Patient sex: M
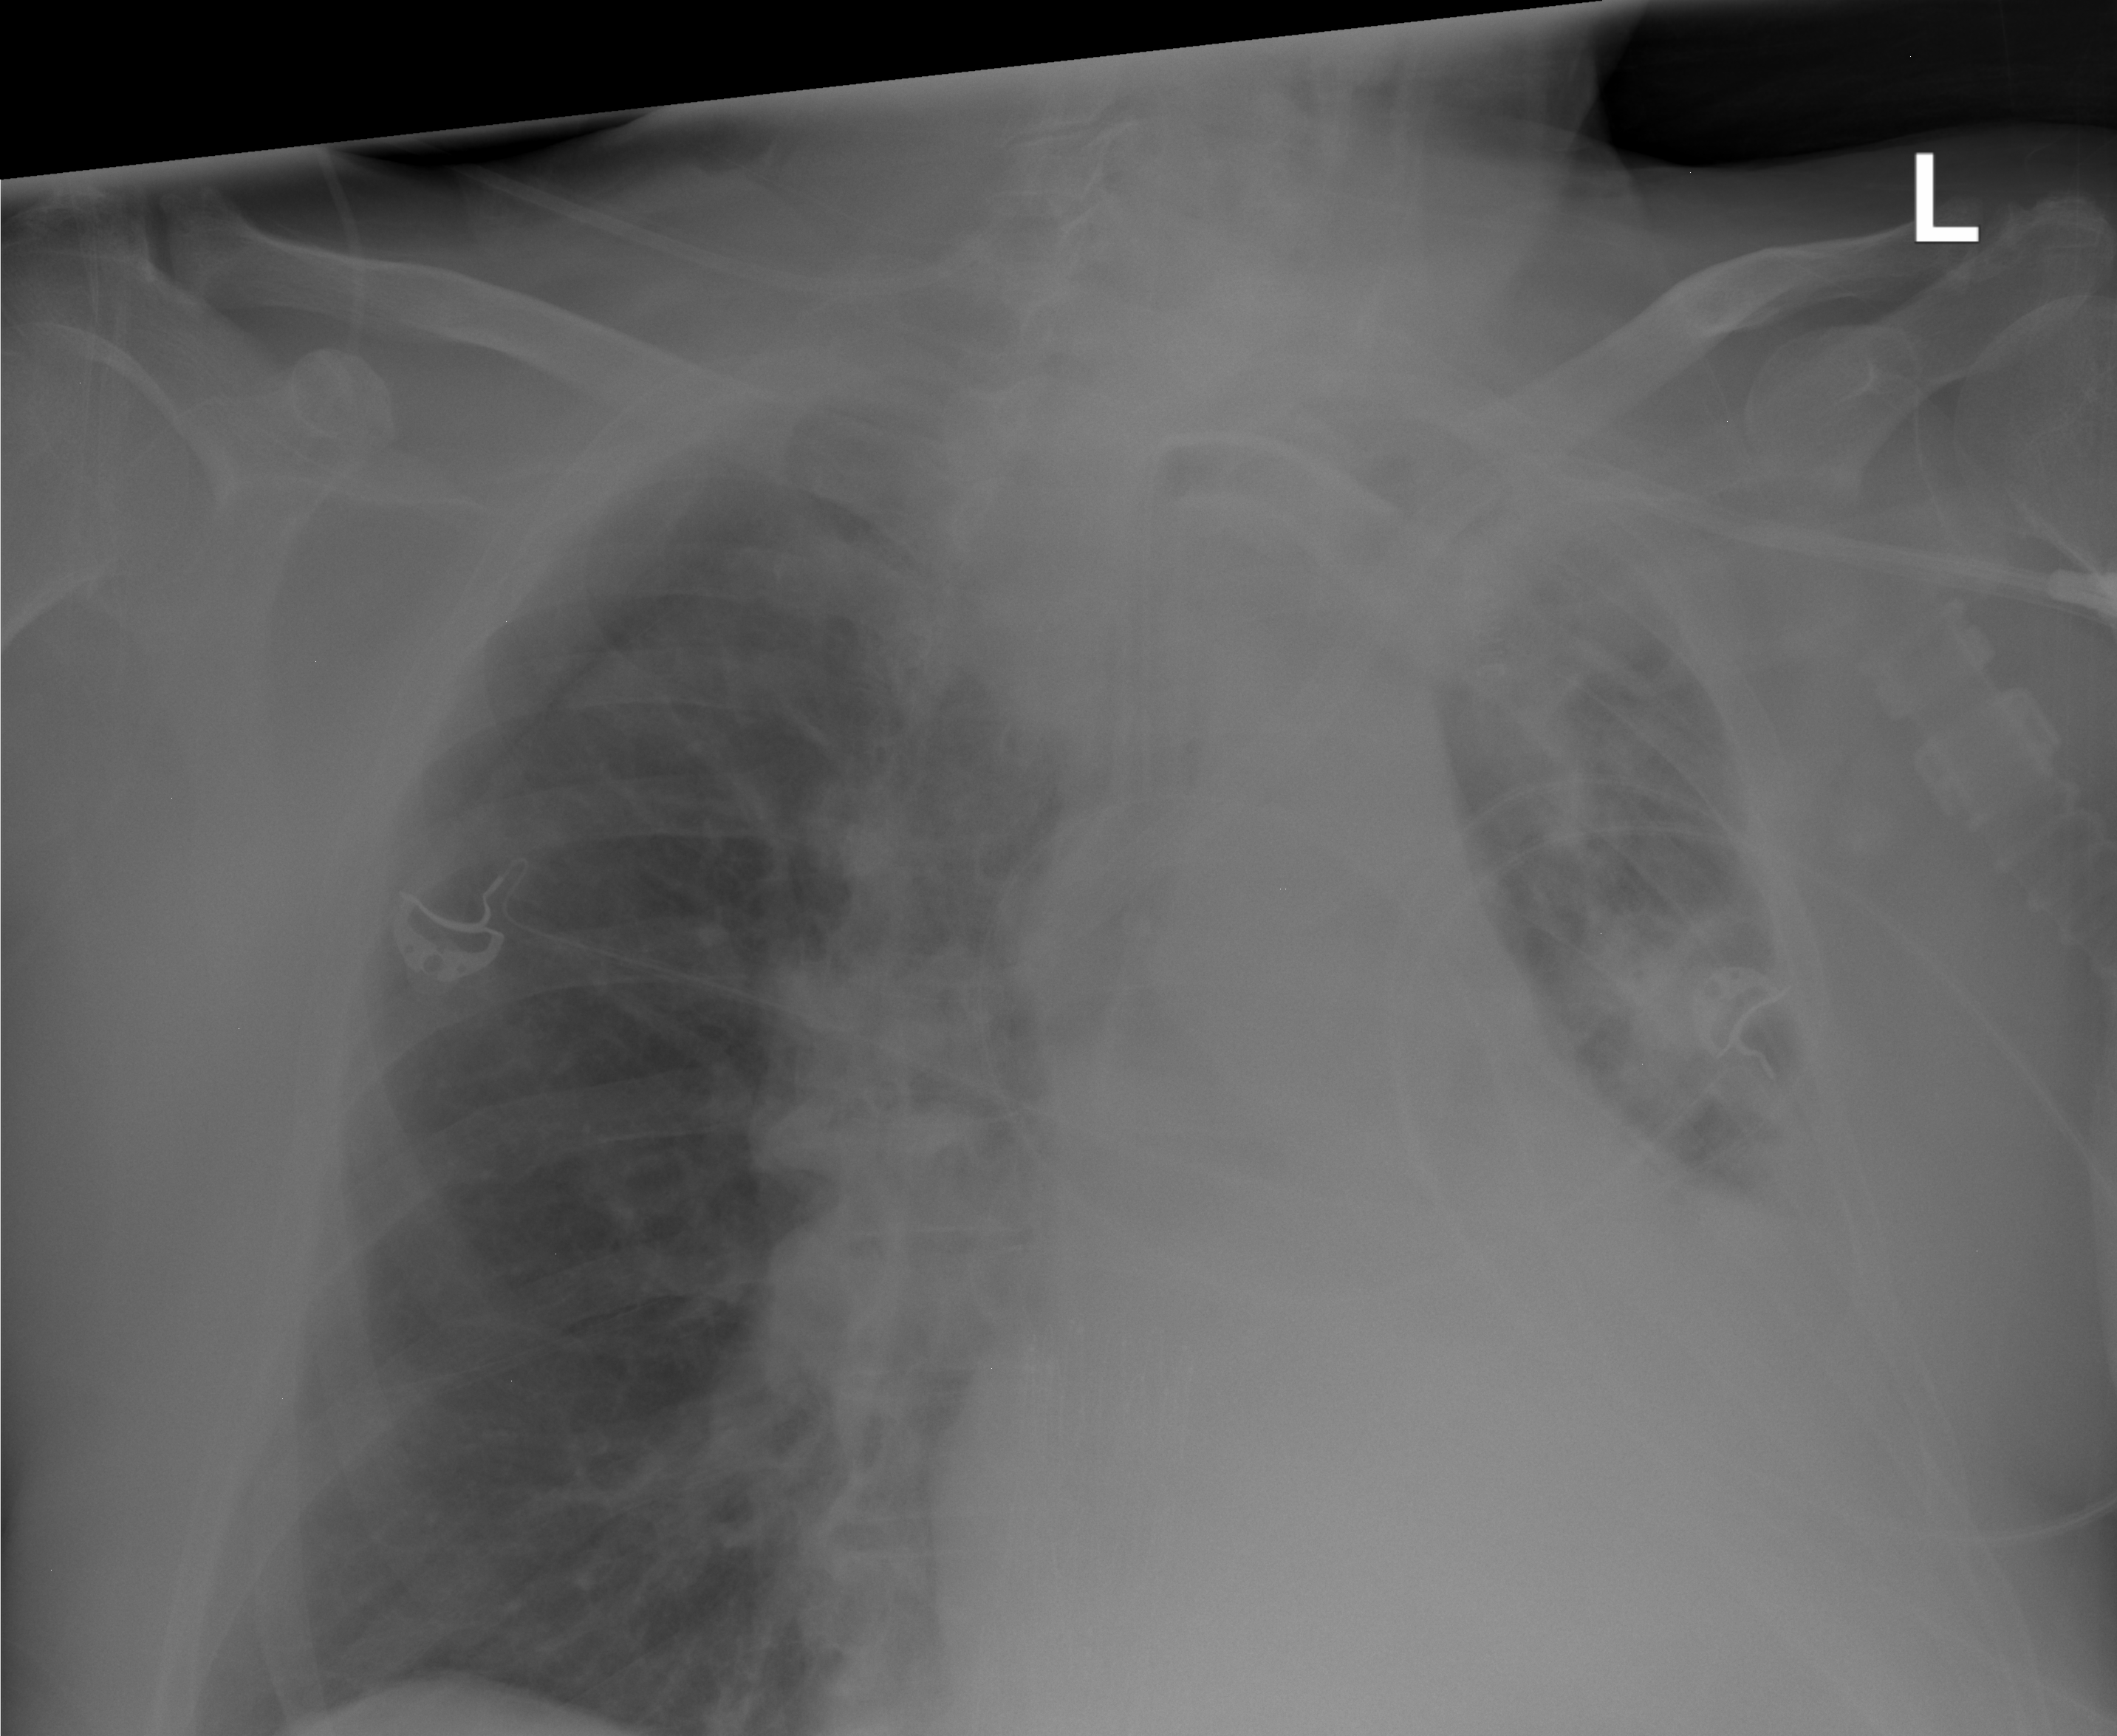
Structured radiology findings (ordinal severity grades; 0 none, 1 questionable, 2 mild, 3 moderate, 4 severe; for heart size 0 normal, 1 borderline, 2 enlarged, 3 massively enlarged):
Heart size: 2
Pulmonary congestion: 2
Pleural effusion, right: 0
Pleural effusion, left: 0
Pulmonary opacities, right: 0
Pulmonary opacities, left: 3
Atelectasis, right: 0
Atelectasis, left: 2